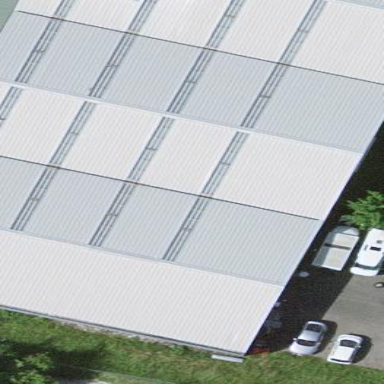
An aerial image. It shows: Commercial building.